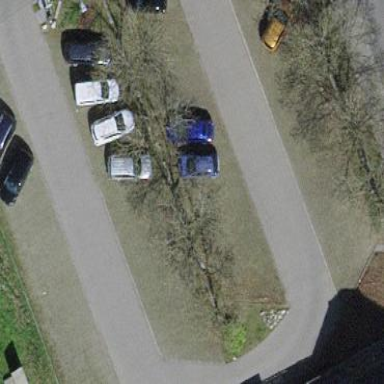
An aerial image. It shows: Parking area with surface.